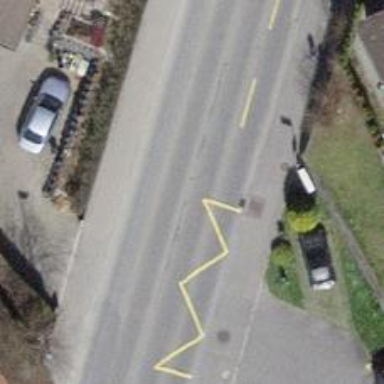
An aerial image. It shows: Public transport stop position.